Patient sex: F
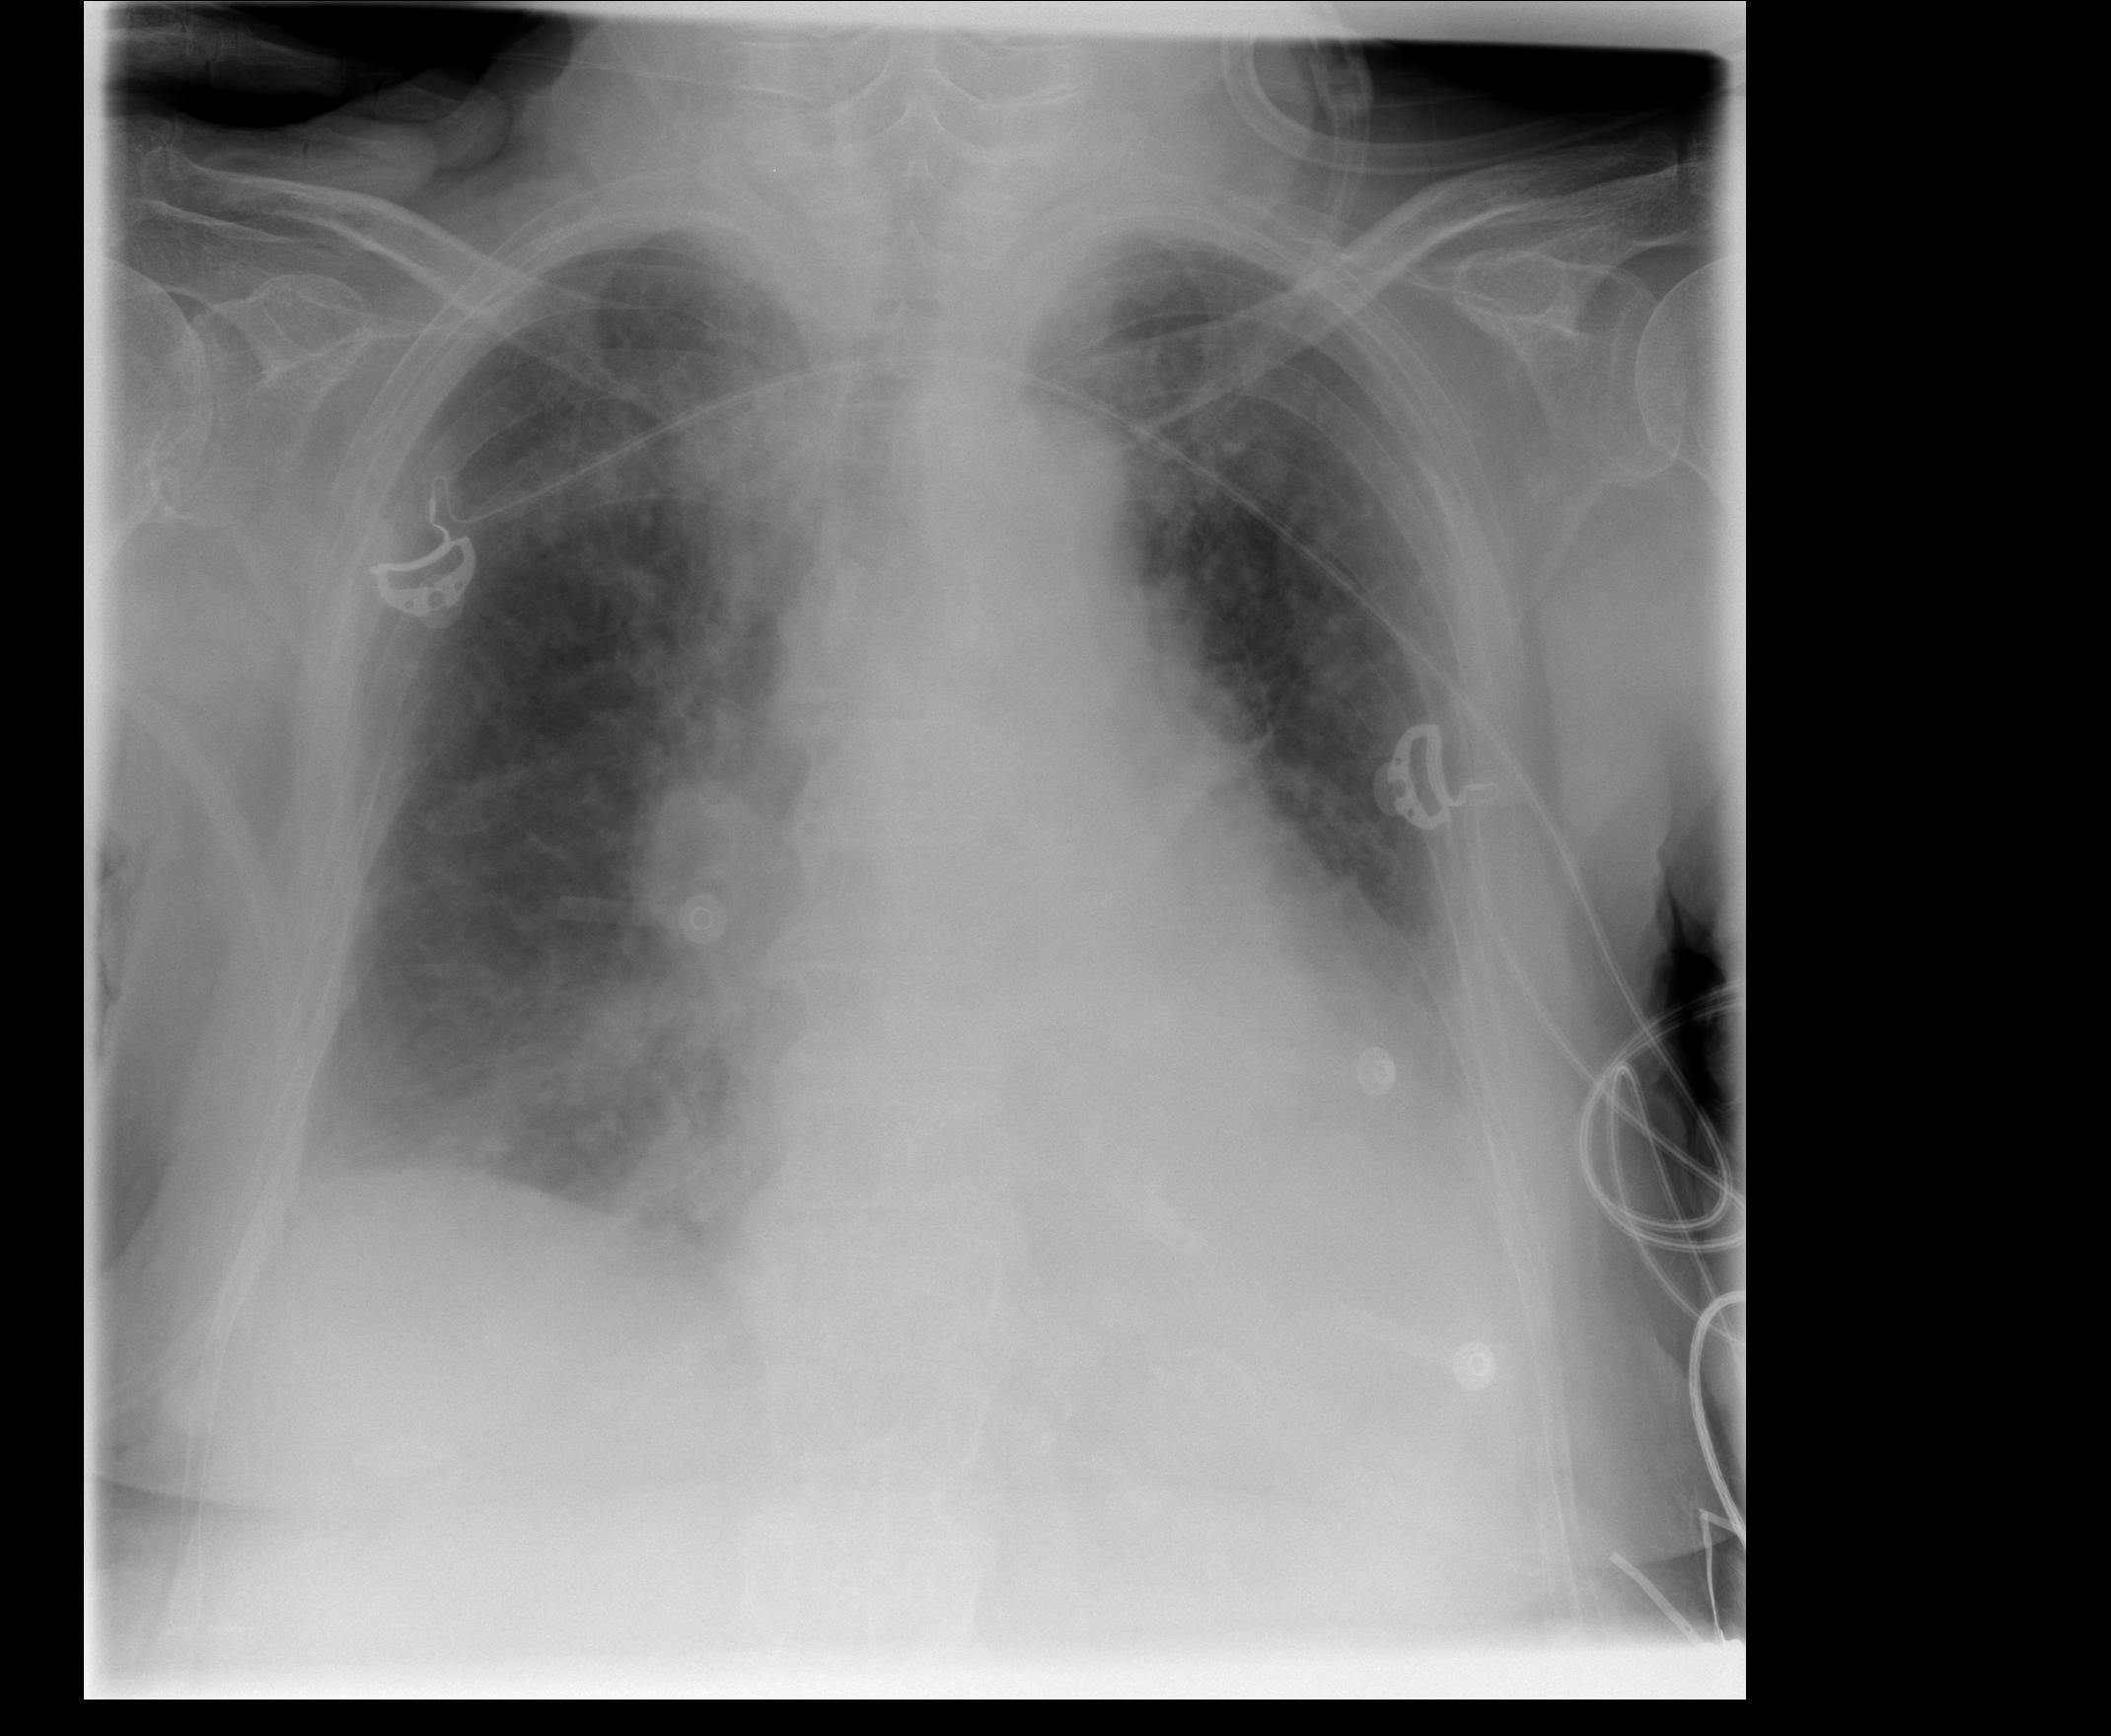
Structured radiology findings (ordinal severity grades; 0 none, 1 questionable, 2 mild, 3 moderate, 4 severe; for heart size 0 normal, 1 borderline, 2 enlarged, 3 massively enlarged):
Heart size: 2
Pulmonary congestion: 3
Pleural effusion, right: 2
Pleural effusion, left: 2
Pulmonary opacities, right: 2
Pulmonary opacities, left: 2
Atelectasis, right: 2
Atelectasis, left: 2